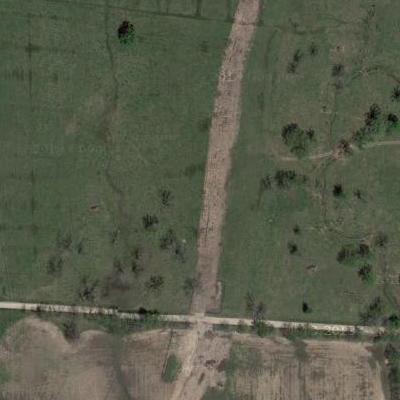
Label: aGrass